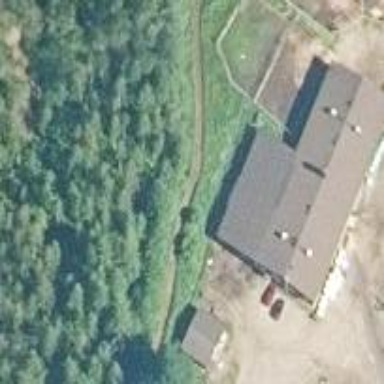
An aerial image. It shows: Stable building.